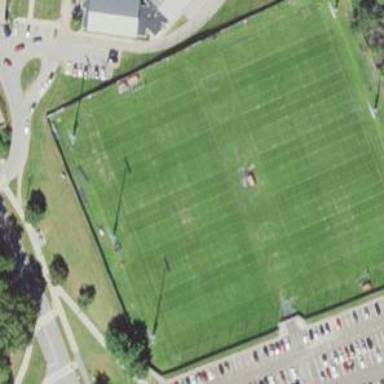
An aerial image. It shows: American football pitch with grass surface.